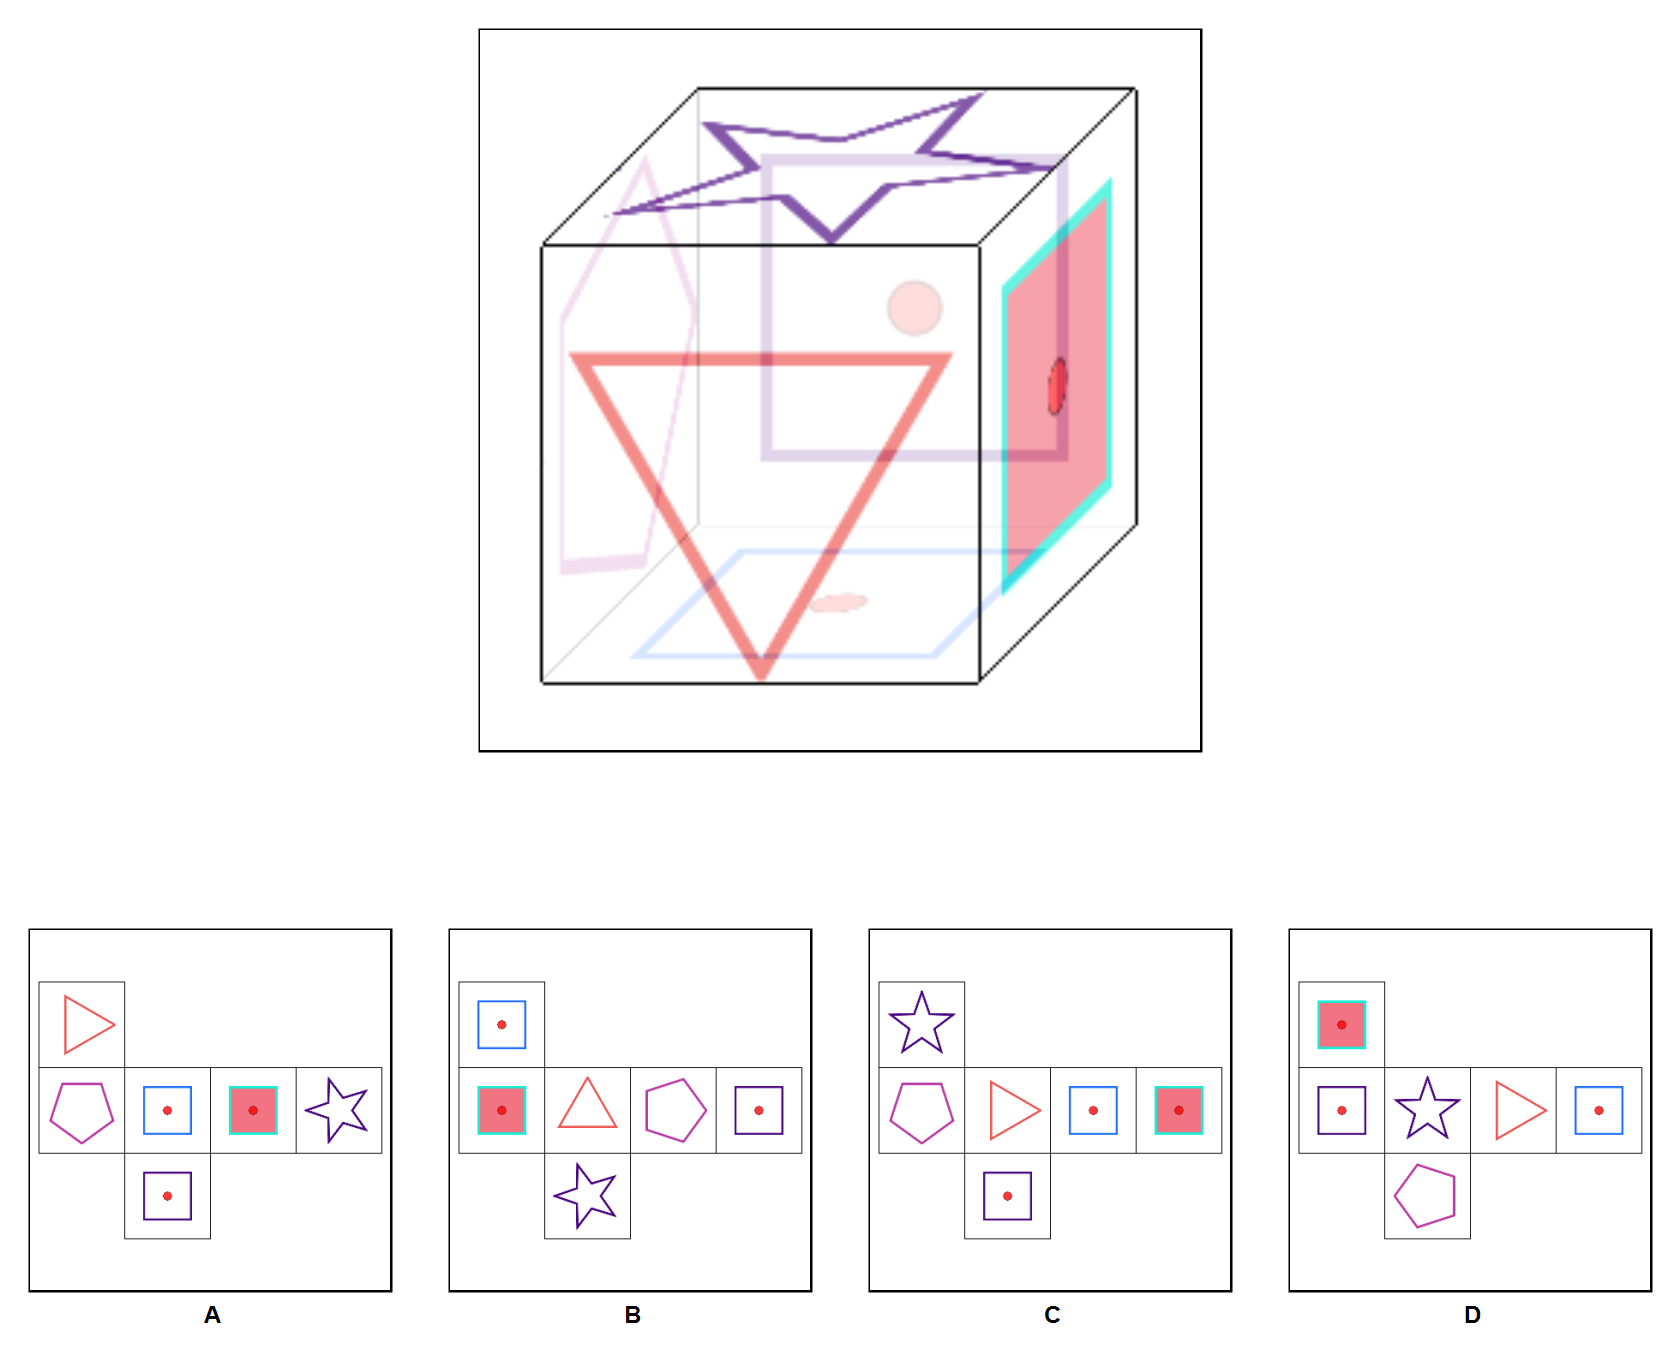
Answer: C